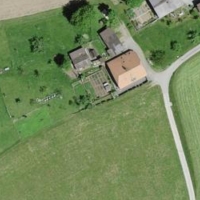
EUNIS habitat code: 52
Species observed at this site:
Cardamine pratensis